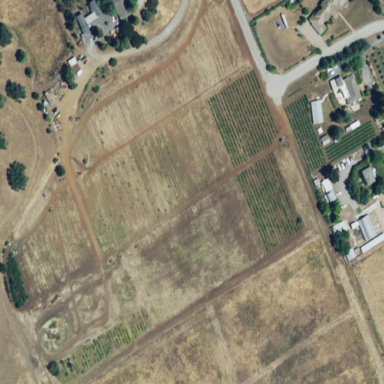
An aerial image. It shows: Vineyard where grapes are grown.